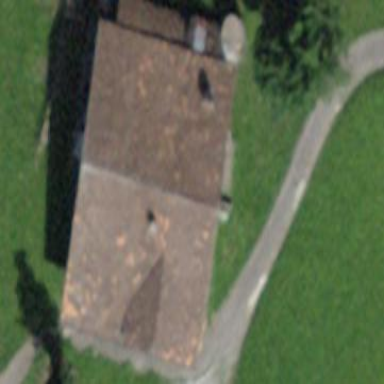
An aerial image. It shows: Farm building.